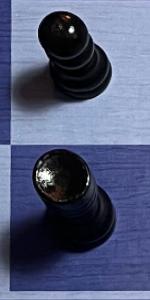
Label: Rook_Black